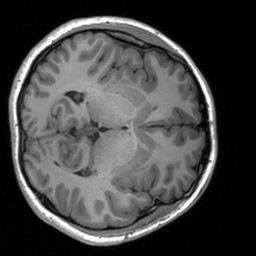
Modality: T1w
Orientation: axial
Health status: healthy
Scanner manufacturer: siemens
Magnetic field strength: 3 T
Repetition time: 1.9 s
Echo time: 0.00226 s